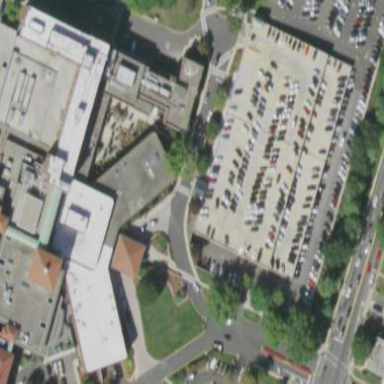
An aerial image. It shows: Multi-storey parking building.